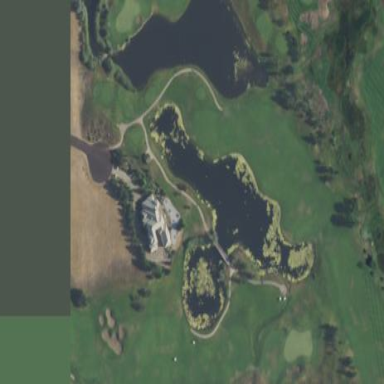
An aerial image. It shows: Water hazard on golf course. The hazard is natural water feature.